Field crop: maize
Growth stage: 2
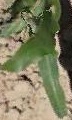
Species: maize